Field crop: tomato
Growth stage: 1
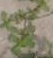
Species: portulaca